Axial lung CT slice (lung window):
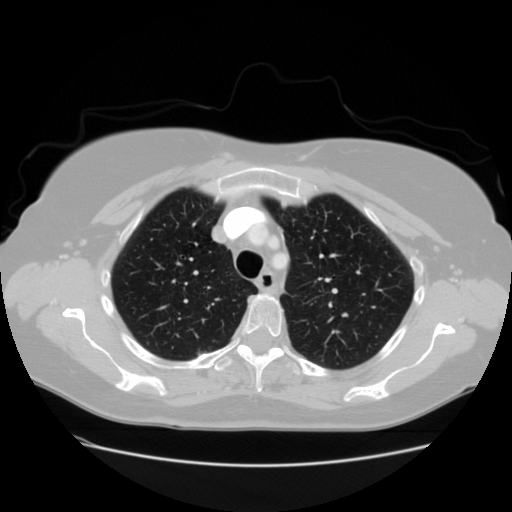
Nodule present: no